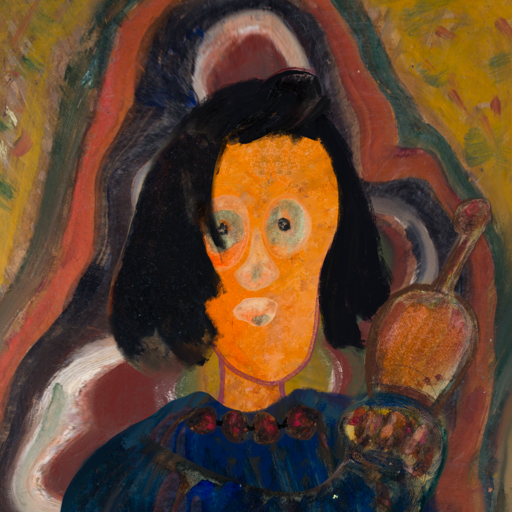
Background: AfterRaid, Head And Neck Front: Hypocrite, Face Front: Childish, Bust: Pipe, Hair Front: Mosgoul, Head Accessory: Blank, Second Necklace: Blank, Necklace: Mosgoul, Baby: Blank